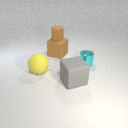
small cyan metal cylinder behind large gray rubber cube